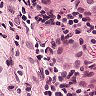
Metastatic tissue present: yes